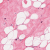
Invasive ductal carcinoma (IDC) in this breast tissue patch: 0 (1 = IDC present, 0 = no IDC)